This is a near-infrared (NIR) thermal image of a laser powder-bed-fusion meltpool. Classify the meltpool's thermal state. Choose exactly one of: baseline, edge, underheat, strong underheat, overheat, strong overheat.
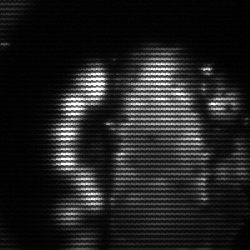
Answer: strong underheat